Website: apple
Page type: customer-info-address
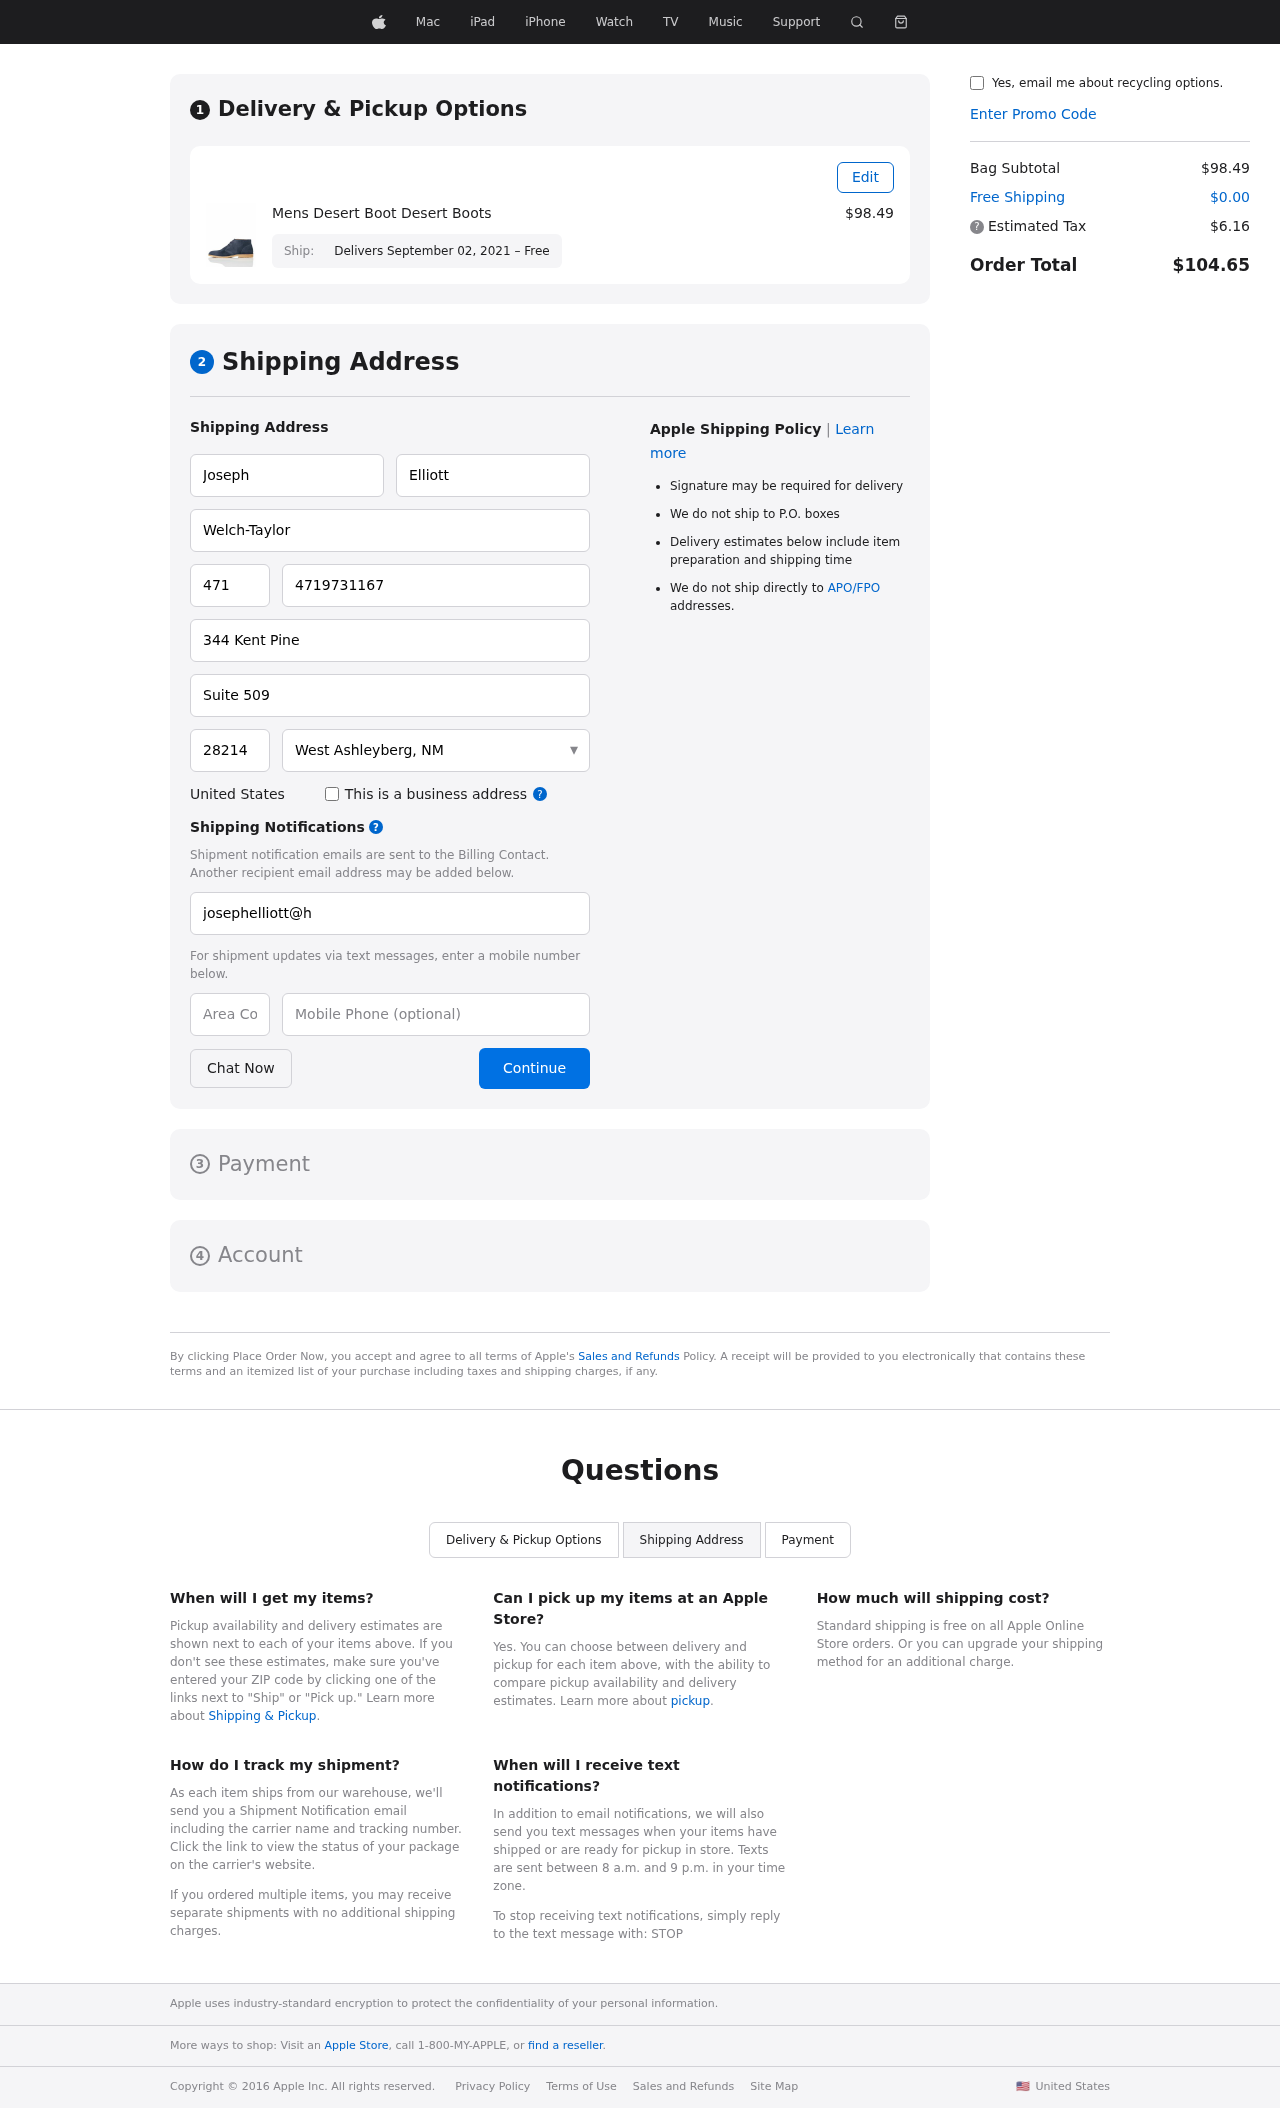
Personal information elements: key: PII_CITY_STATE
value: West Ashleyberg, NM
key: PII_COMPANY
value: Welch-Taylor
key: PII_COUNTRY
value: United States
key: PII_EMAIL
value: josephelliott@hotmail.com
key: PII_FIRSTNAME
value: Joseph
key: PII_LASTNAME
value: Elliott
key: PII_PHONE
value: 4719731167
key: PII_PHONE_ALT
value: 7248391114
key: PII_PHONE_ALT_AREA
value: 724
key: PII_PHONE_AREA
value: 471
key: PII_POSTCODE
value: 28214
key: PII_STREET
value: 344 Kent Pine
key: PII_STREET2
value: Suite 509
Product elements: key: PRODUCT1_NAME
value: Mens Desert Boot Desert Boots
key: PRODUCT1_PRICE
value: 98.49
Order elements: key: ORDER_DELIVERY_DATE
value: Delivers September 02, 2021 – Free
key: ORDER_SUBTOTAL
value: $98.49
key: ORDER_SHIPPING_COST
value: $0.00
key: ORDER_TAX
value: $6.16
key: ORDER_TOTAL
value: $104.65